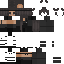
A female human skin with dark skin, wearing brown long hair dressed in a black robe top and black skirt, featuring a closed mouth.